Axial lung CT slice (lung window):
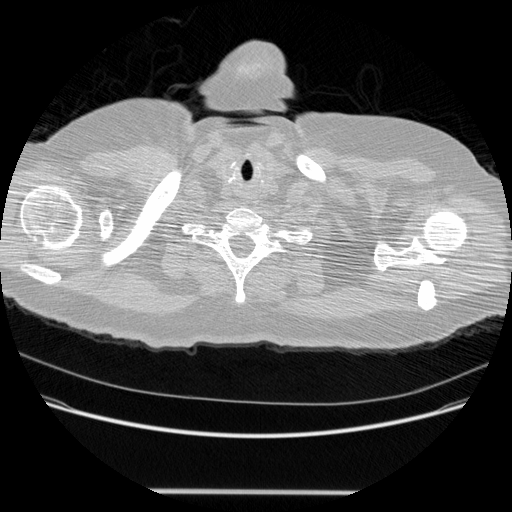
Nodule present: no